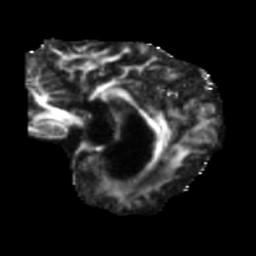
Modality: FA
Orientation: sagittal
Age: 65
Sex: female
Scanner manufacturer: siemens
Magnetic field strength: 3 T
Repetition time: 5.47 s
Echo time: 0.0854 s